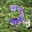
Label: 2